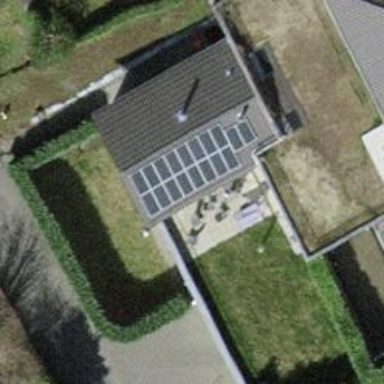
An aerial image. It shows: Solar power generator using photovoltaic method with solar photovoltaic panel types.